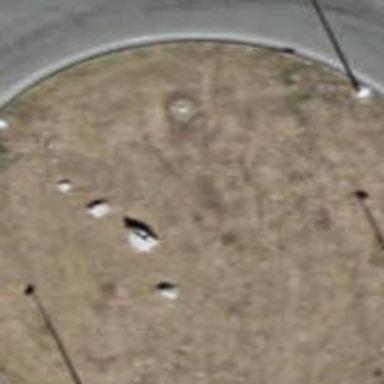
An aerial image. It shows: Asphalt service road leading to roundabout.